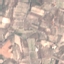
Label: PermanentCrop